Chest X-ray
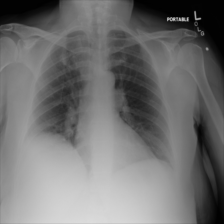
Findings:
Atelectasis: negative
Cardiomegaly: negative
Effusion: negative
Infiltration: negative
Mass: negative
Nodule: negative
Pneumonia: negative
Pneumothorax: negative
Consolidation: negative
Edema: negative
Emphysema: negative
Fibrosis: negative
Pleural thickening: negative
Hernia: negative